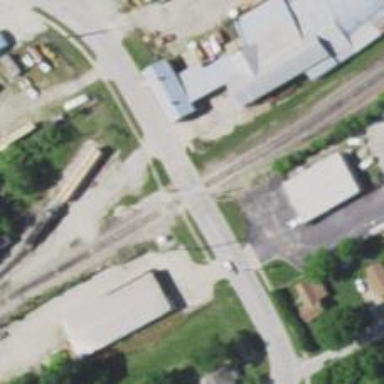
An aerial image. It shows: Railway level crossing.